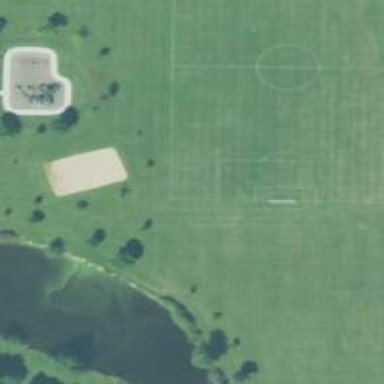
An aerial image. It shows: Soccer pitch for leisure land activities.